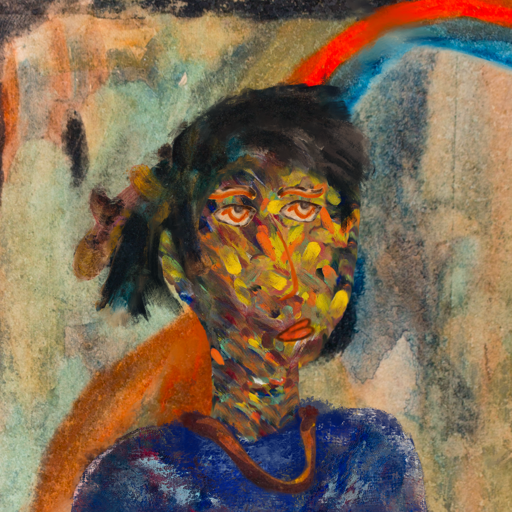
Background: Childish, Head And Neck Side: An_Impression, Face Side: Experience, Bust: Irani, Hair Side: Pipe, Head Accessory: Blank, Second Necklace: Comrade, Necklace: Blank, Baby: Blank